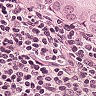
Metastatic tissue present: yes